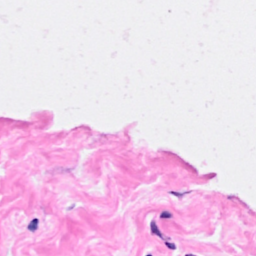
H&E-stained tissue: Breast